Question: I want to have two buble speech togethers and and with the some extra information.
Image below

This is my code for doing this:
I have a demo for this here: <URL>
'''
<style>
.bubble
{
position: relative;
width: 525px;
height: 130px;
padding: 4px;
background: #FFFFFF;
-webkit-border-radius: 31px;
-moz-border-radius: 31px;
border-radius: 31px;
border: #46A5E4 solid 9px;
display:inline-block;
margin-bottom: 0px;
margin-right: 50px;
}
.test
{
margin-bottom: 0px;
margin-left: 850px;
}
.test1
{
margin-bottom: 20px;
margin-left: 850px;
}
.tes
{
margin-bottom: 0px;
margin-left: 250px;
}
.tes1
{
margin-bottom: 20px;
margin-left: 250px;
}
</style>
'''
Thanks for your help.
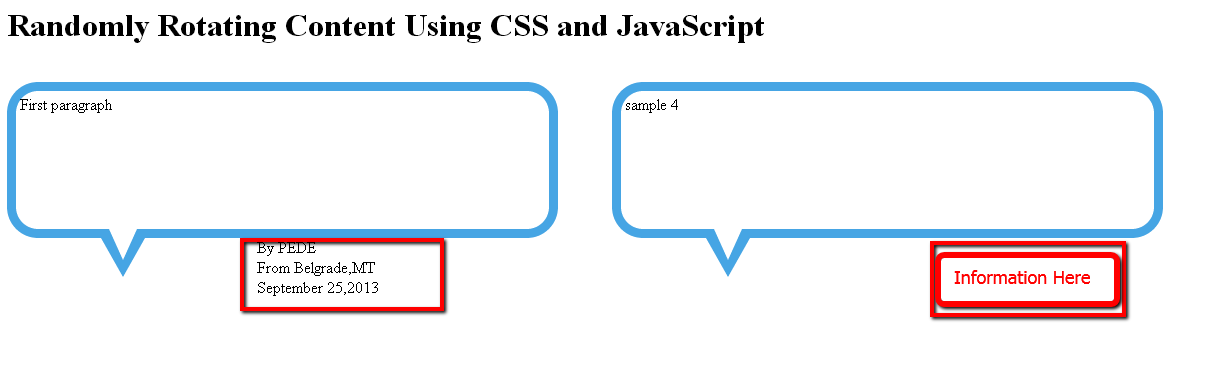
Answer: Here is something to get you started.
I would suggest the following HTML:
'''
<div class="bubble">
<p>First paragraph</p>
<div class="caption">
<h1>By PEDE</h1>
<h2>From Belgrade,MT</h2>
<h3>September 25,2013</h3>
</div>
</div>
'''
and start with the following CSS:
'''
.bubble-panel {
display: inline-block;
border: 1px dotted #CCCCCC;
height: 250px;
position: relative;
margin: 20px;
}
.bubble {
width: 525px;
height: 130px;
padding: 4px;
background: #FFFFFF;
-webkit-border-radius: 31px;
-moz-border-radius: 31px;
border-radius: 31px;
border: #46A5E4 solid 9px;
display:inline-block;
}
.caption {
border: 1px solid red;
width: 20em;
font-size: 14px;
line-height: 1.5;
position: absolute;
bottom: 0px;
right: 0px;
}
.caption h1, .caption h2, .caption h3 {
font-size: 1.00em;
text-align: center;
margin: 0;
}
'''
See demo at: <URL>
The net result gives something like:

The speech bubble decoration (the little triangular bit that sticks out) can be built
by following the ideas presented at: <URL>
The trick is to wrap the bubble and caption texts in a inline-block wrapper of fixed height. These can then form a 2x2 grid if the screen is wide enough.